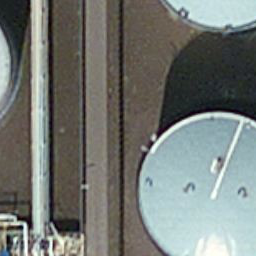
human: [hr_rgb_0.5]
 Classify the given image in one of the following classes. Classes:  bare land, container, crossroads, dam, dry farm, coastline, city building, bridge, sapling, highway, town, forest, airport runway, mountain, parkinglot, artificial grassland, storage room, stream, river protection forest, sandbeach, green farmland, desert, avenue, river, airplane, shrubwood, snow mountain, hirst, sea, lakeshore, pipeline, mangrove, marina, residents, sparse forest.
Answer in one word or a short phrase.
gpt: storage room